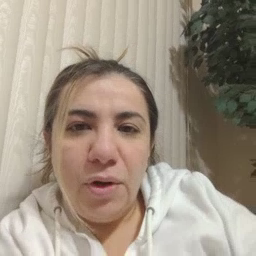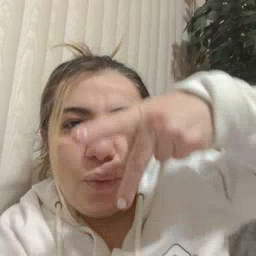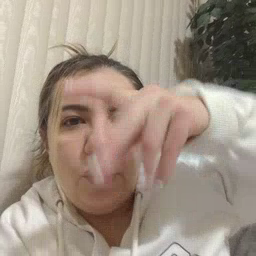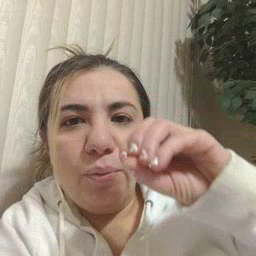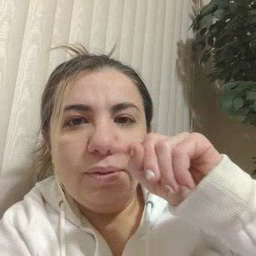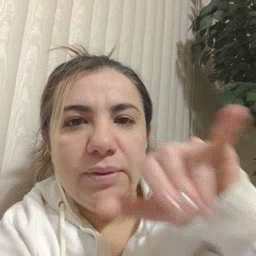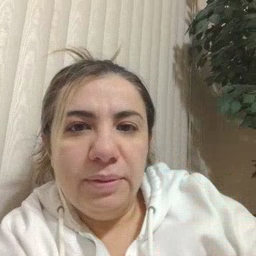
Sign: potty